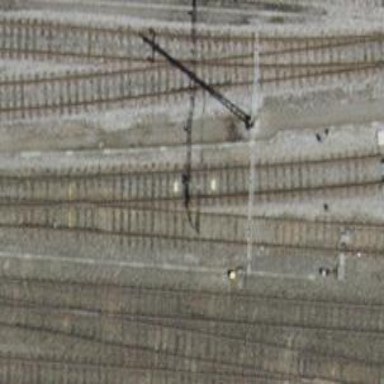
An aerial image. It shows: Railway track with contact lines for electrification.